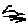
Label: zigzag